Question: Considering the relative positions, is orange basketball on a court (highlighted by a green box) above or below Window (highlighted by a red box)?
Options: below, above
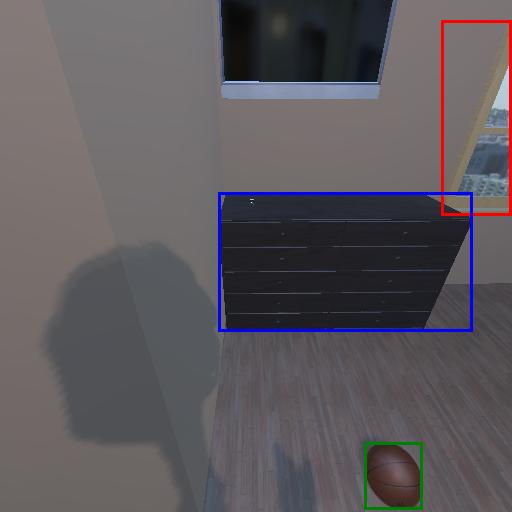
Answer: below